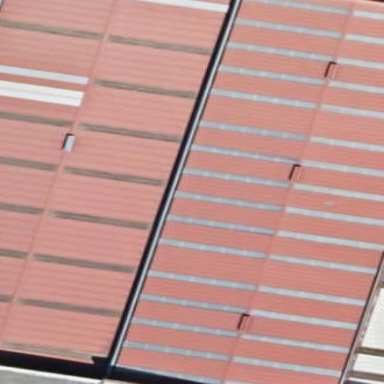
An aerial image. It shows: Warehouse building.